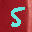
Label: 5